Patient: sex F, age 36
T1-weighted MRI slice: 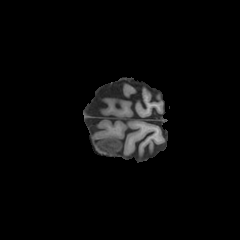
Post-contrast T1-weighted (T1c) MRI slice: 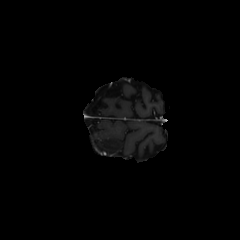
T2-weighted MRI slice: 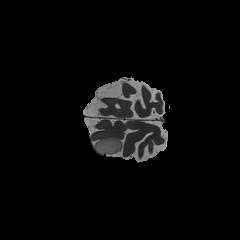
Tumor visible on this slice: yes
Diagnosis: Astrocytoma, IDH-mutant
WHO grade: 3